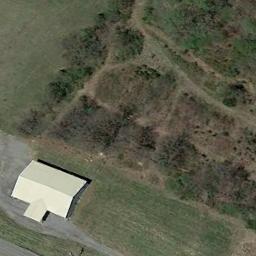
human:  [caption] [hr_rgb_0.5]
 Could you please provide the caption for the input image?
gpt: There is a house with a black roof on the lawn .

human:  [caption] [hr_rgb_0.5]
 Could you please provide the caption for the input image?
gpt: In sparse residential areas there are two houses of different sizes and several trees, Surrounded by farmland .

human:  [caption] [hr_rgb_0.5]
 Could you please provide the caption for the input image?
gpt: A white building in a sparse residential .

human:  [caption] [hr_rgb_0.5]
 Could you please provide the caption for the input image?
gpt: The sparse residential is on the grass next to some trees .

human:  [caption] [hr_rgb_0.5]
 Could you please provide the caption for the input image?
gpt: A sparse residential area with some brown trees and a yellow building .